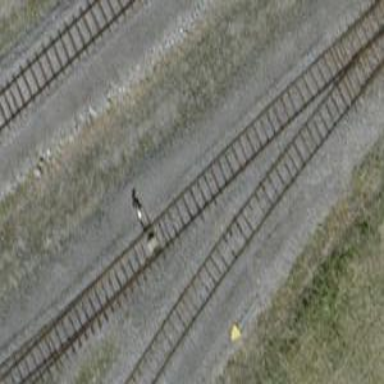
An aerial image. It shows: Railway switch.